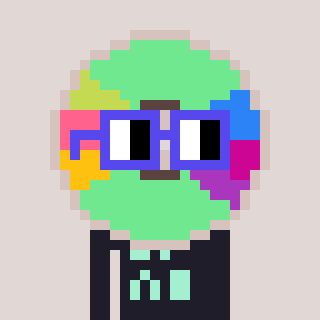
a pixel art character with square blue glasses, a cd-shaped head and a grayscale-colored body on a warm background